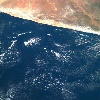
Label: water